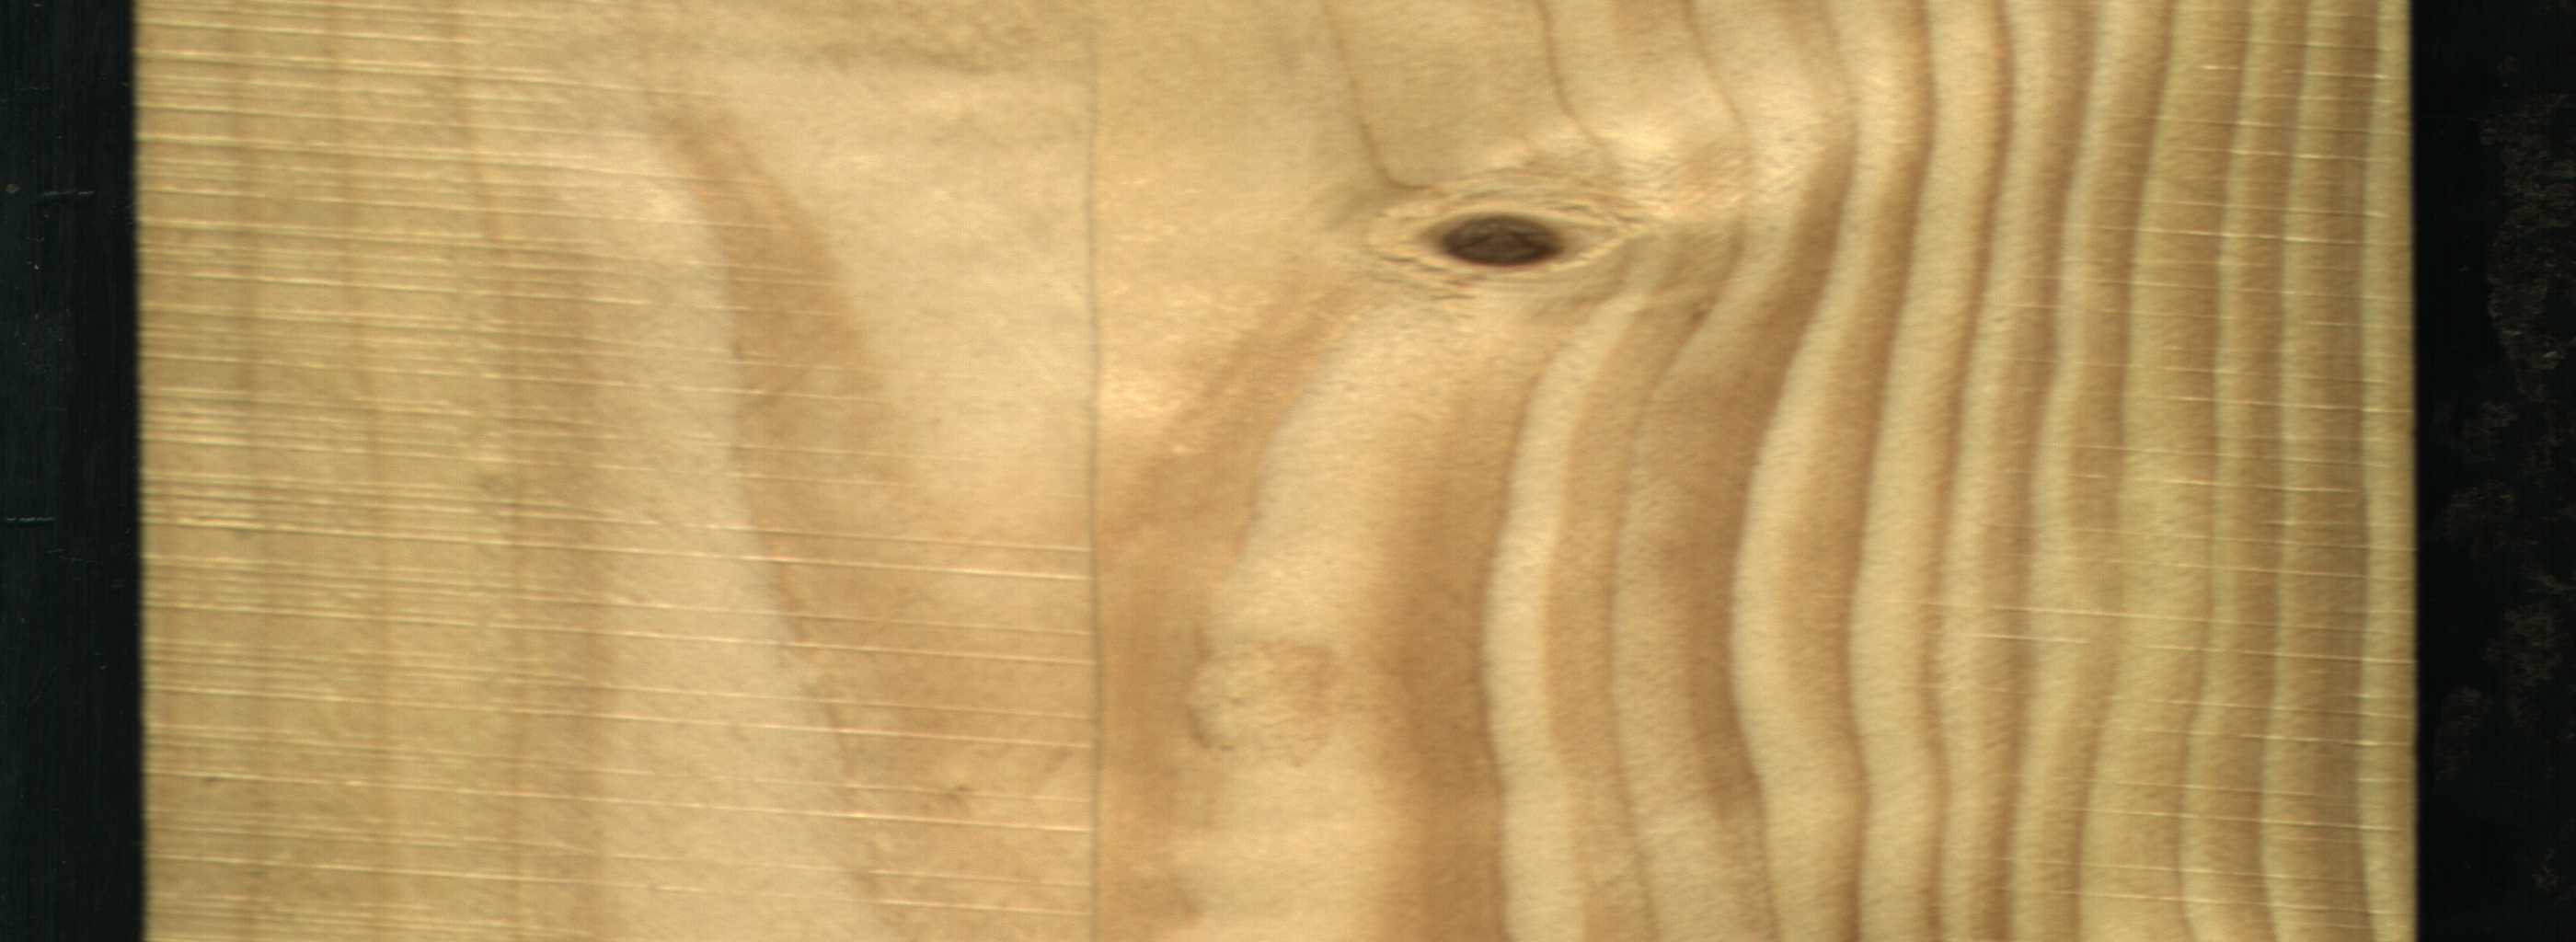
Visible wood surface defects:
Quartzity
Quartzity
Dead_Knot